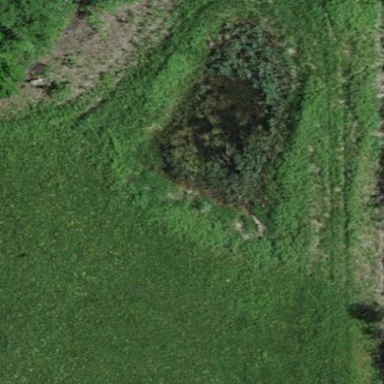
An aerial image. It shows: Peaceful pond surrounded by nature.